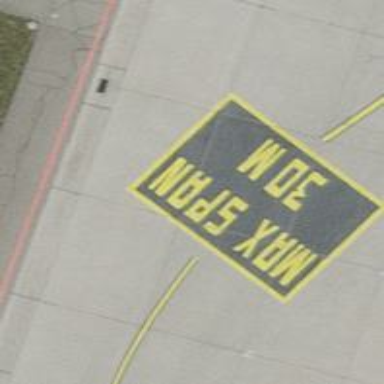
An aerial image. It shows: Image of taxiway at airport.